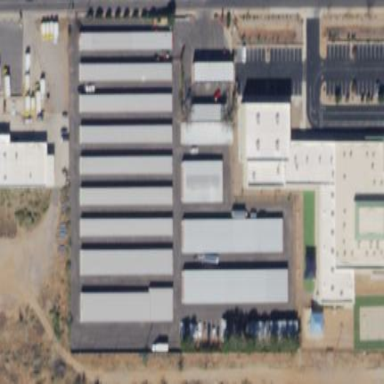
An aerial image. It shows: Commercial area with storage rental shop.